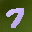
Label: 7